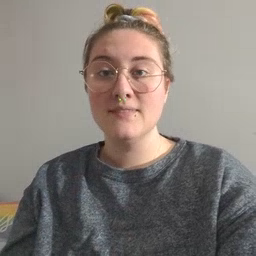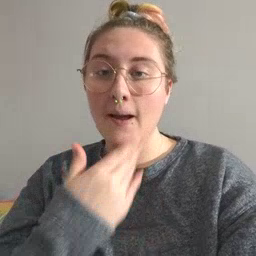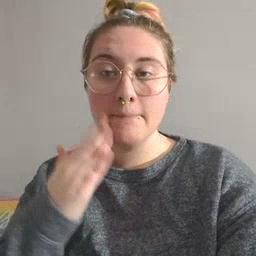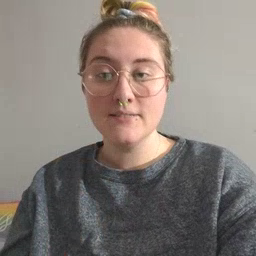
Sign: napkin